Field crop: maize
Growth stage: 2
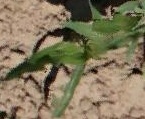
Species: maize